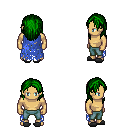
a pixel art fantasy rpg character, male body template, human, tanned skin, blue tattered cape, teal pants, green long hairstyle, gray slippers, four views (front, back, left, right), 2x2 character sprite sheet, small pixel art, hard edges, no anti-aliasing